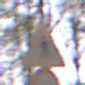
Verkehrszeichen: FussgaengerRechts
Zusatzzeichen unten: VerbotUeberholenEinspurigeFahrzeuge
Umgebung: Outdoor, Nature
Tageszeit: Midday
Wetter: Overcast
Licht: Natural
Jahreszeit: NotSpecified
Kontrast: LowContrast